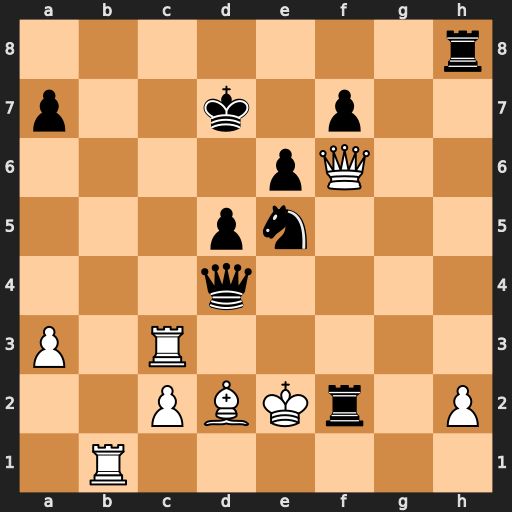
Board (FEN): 7r/p2k1p2/4pQ2/3pn3/3q4/P1R5/2PBKr1P/1R6
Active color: w
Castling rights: -
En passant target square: -
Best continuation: Qxf2 Qxf2+ Kxf2 Rxh2+ Ke3